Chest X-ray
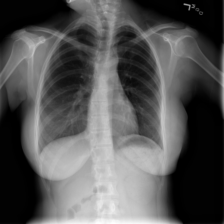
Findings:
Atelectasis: negative
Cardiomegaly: negative
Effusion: negative
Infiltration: negative
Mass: negative
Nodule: negative
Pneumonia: negative
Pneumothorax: negative
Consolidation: negative
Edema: negative
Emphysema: negative
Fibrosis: negative
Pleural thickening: negative
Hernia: negative